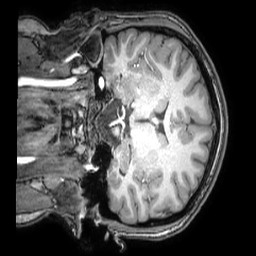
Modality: T1w
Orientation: coronal
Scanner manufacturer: philips
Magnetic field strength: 3 T
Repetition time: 0.008 s
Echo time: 0.0035 s